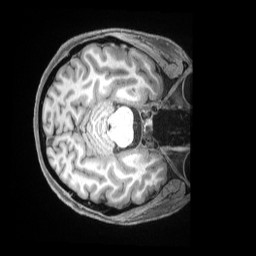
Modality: T1w
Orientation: axial
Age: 43
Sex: female
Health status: ill
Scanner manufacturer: siemens
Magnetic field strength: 3 T
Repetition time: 2.5 s
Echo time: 0.00181 s